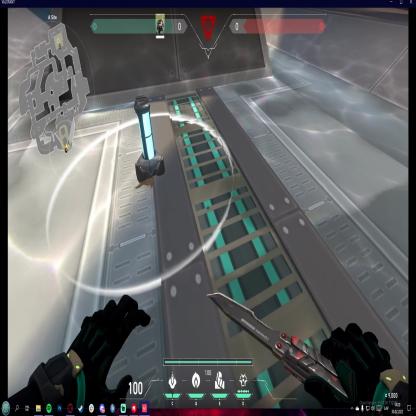
Label: planted spike